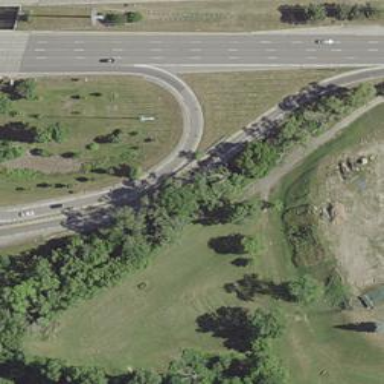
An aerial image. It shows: Trunk link highway.